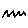
Label: zigzag